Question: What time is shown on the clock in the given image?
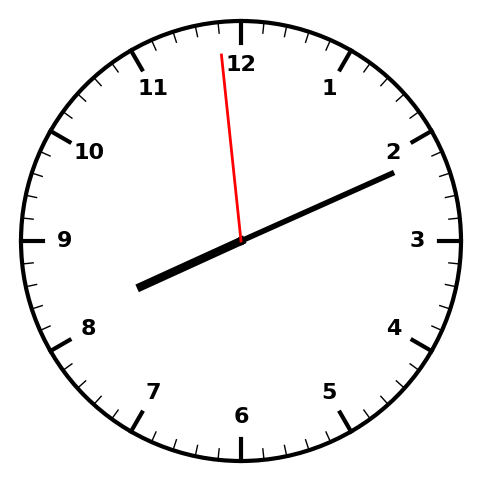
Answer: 08:10:59